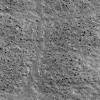
Atmospheric dust classification: not_dusty